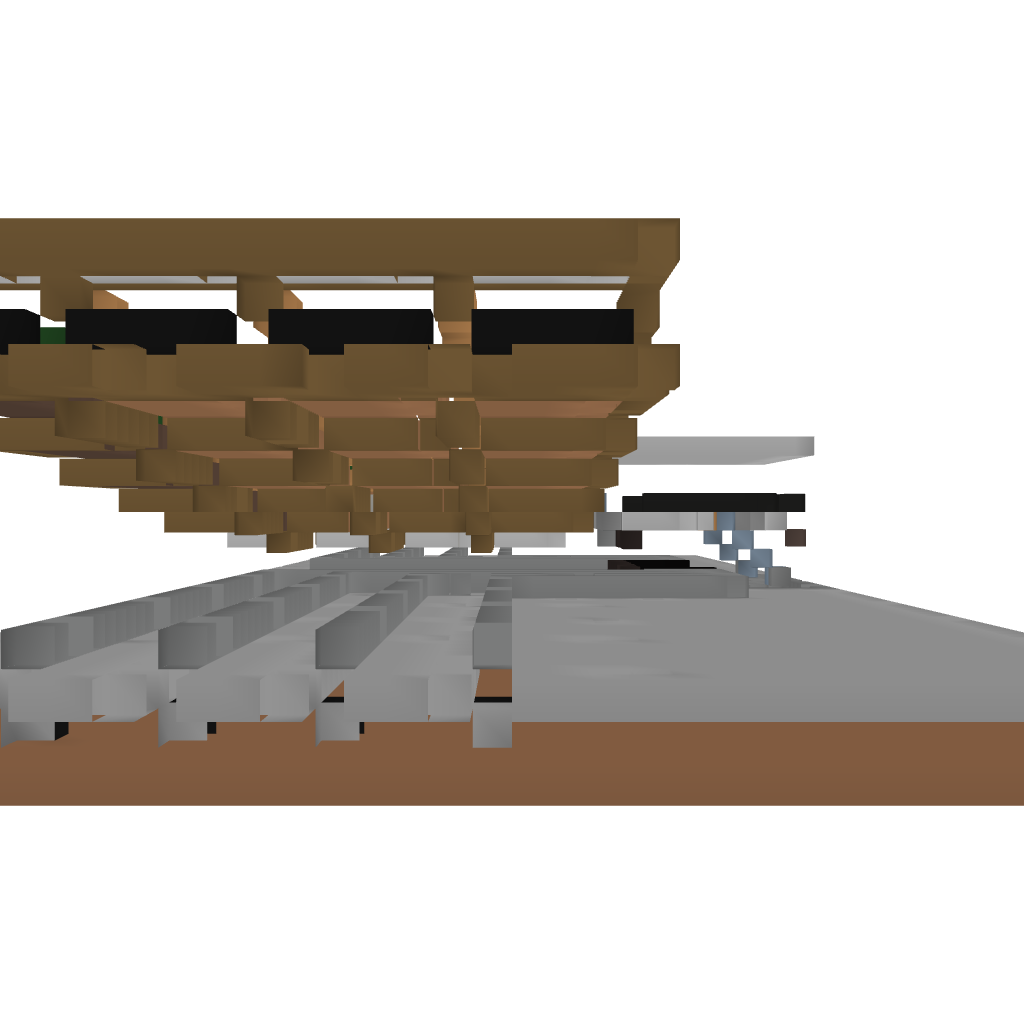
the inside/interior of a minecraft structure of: AutoFarm